Question: I have a simple php file that gets info from mysql database display inside textarea but when I open it from browsers it shows extra space at the beginning and end of the text inside textarea
this is how it looks (database text has no extra space)

this is what I did to retrieve the text
'''
<textarea name="text" rows="9">
<?php echo $fetchedData['founder_msg']; ?>
</textarea>
'''
I used simple mysql_fetch_array to retrieve the value
text are saved inside founder_msg field in mysql database of data type text.
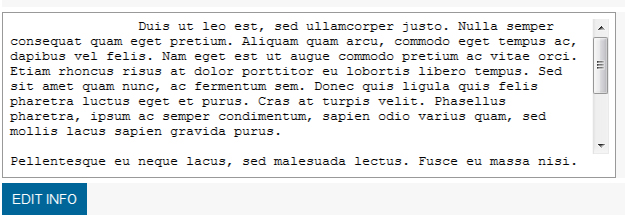
Answer: You're inserting a lot of white-space with your formatting. Try the following instead:
'''
<textarea name="text" rows="9"><?php
echo trim( $fetchedData['founder_msg'] ); // trim, following comments
?></textarea>
'''